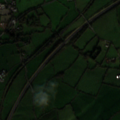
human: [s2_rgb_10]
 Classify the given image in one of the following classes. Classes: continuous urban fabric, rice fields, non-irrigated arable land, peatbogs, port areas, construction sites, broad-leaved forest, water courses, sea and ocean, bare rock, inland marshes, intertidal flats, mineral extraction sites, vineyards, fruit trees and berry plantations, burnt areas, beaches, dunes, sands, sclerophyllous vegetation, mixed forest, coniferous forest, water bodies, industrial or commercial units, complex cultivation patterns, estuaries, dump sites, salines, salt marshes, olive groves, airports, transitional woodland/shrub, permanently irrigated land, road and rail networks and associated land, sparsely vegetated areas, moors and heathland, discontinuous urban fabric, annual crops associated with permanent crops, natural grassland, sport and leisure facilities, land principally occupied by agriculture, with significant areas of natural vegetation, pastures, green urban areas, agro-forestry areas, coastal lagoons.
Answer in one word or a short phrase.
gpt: pastures